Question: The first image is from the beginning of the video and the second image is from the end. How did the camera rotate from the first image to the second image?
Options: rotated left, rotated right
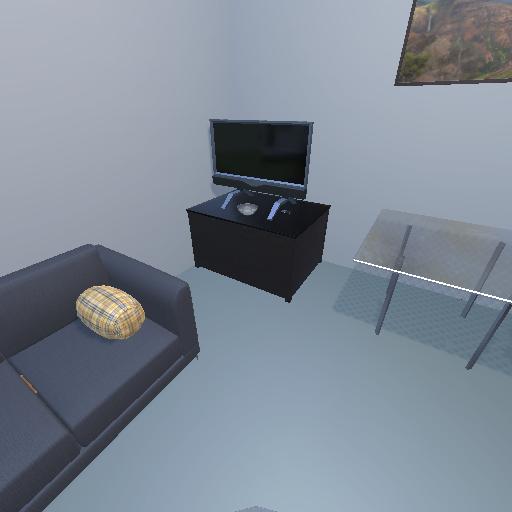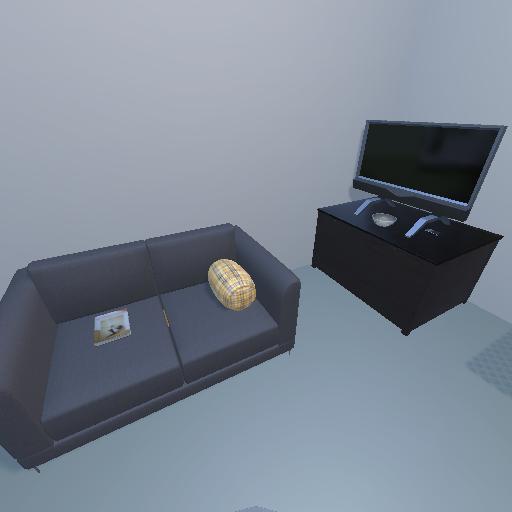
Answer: rotated left